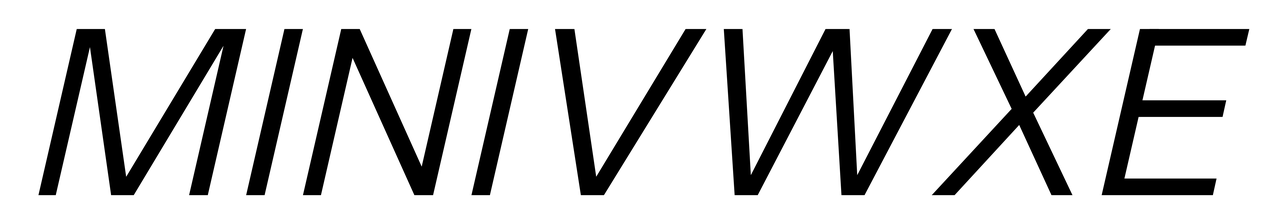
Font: InstrumentSans-Italic_Italic